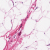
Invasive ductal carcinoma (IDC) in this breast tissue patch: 0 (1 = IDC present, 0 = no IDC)